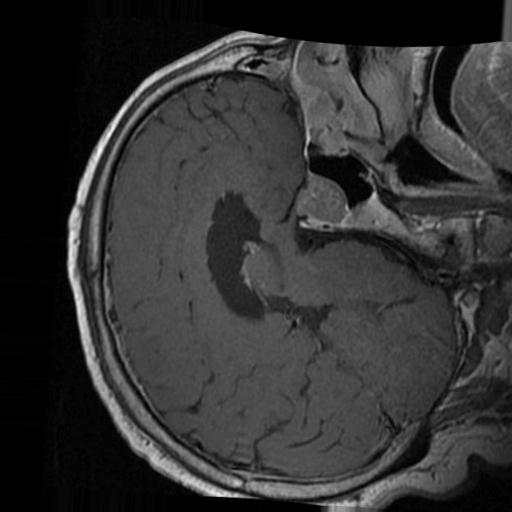
Label: brain_tumor